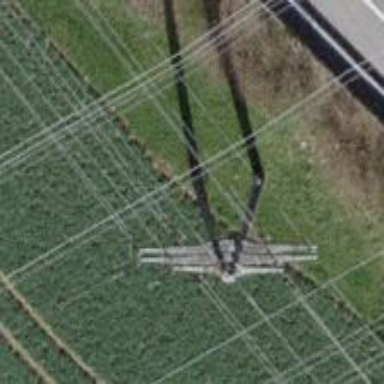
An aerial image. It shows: Concrete power pole.